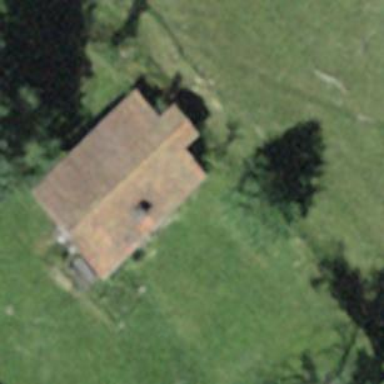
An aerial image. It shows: Farm building.